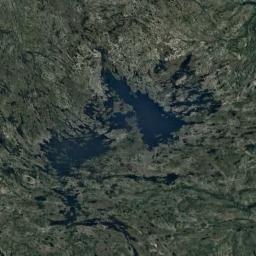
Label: wetland